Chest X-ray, AP view. Patient: 61 years old, sex M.
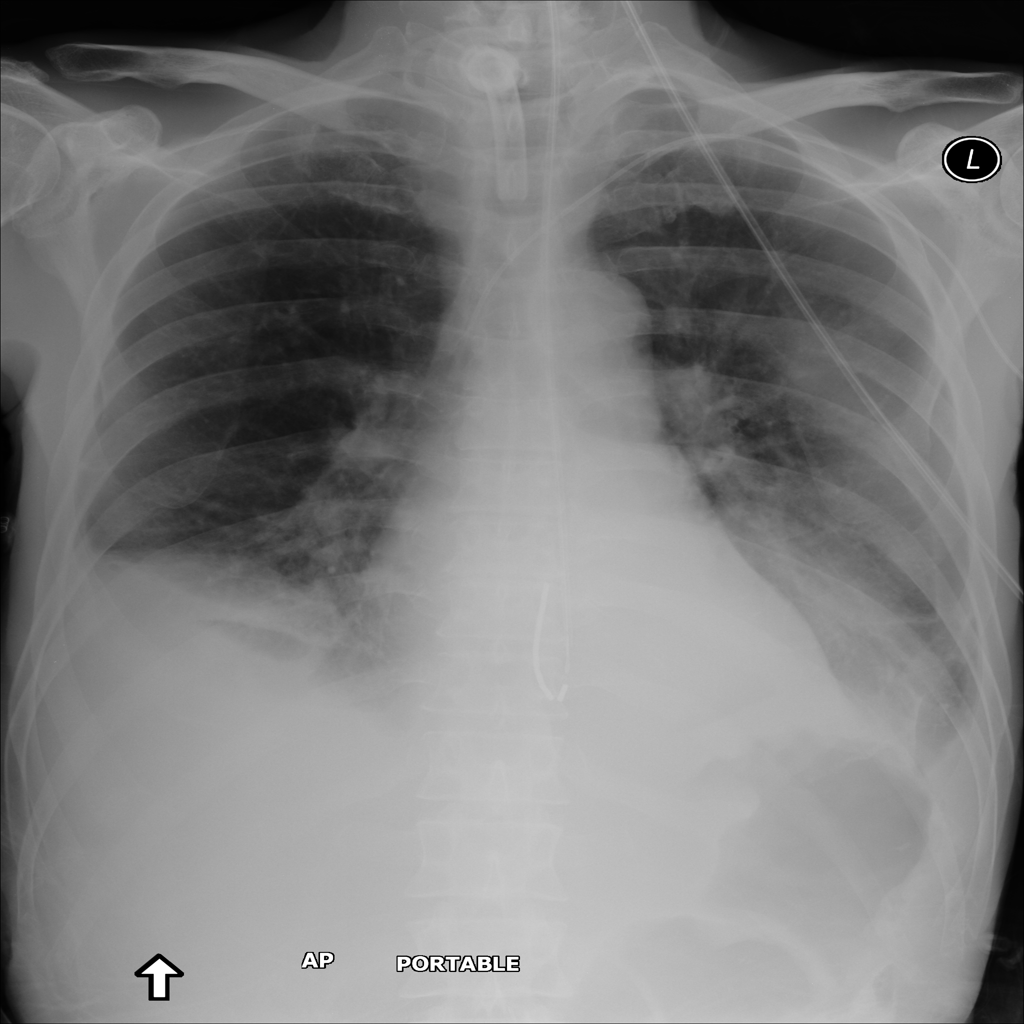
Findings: No Finding